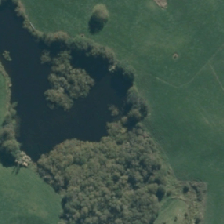
Land cover: lake_pond